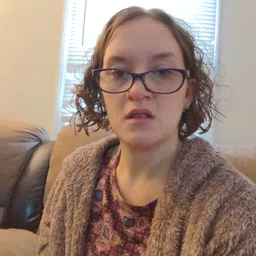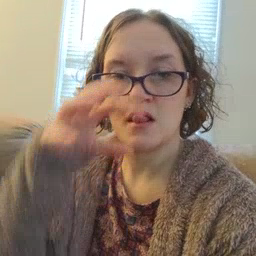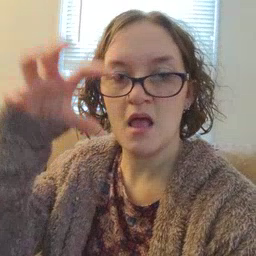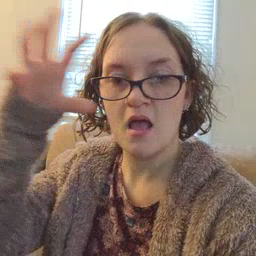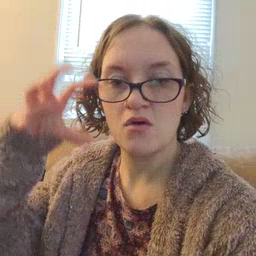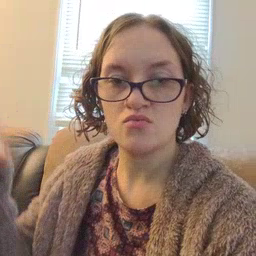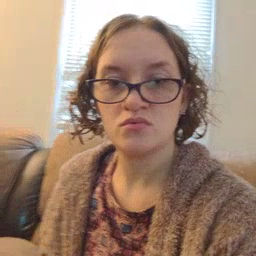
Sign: cloud